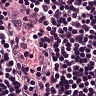
Metastatic tissue present: no